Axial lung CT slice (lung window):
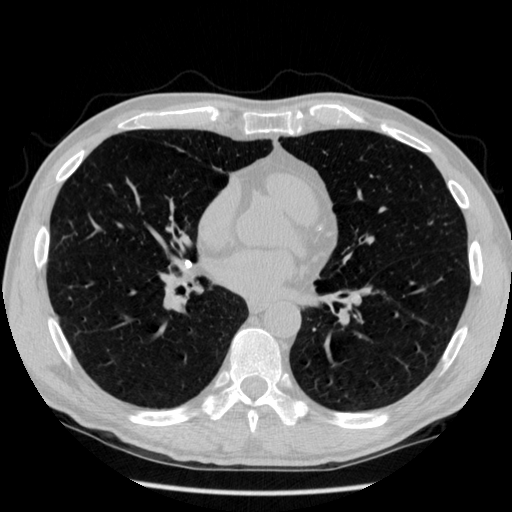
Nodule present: no